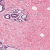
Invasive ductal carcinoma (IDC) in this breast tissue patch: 0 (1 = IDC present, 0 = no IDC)